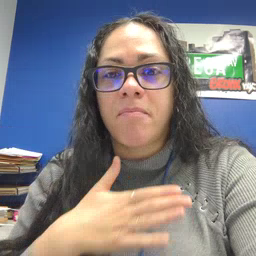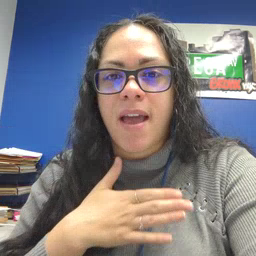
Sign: minemy